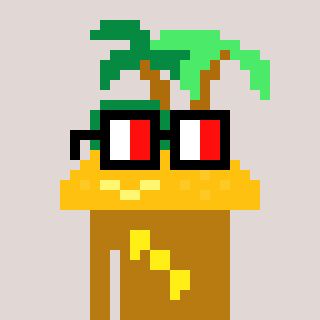
a pixel art character with square glasses with black frames and red eyes, a island-shaped head and a gold-colored body on a warm background